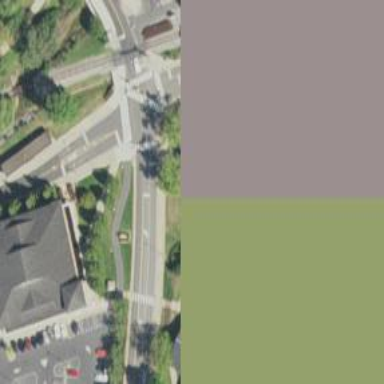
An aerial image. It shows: Asphalt footway with uncontrolled zebra crossing.